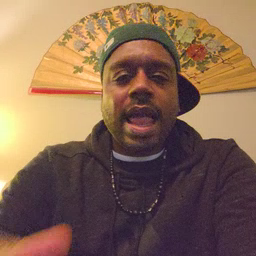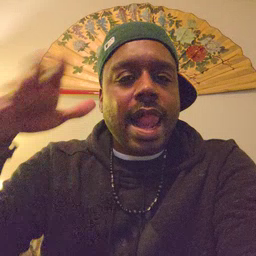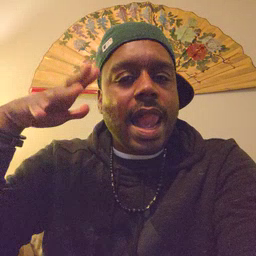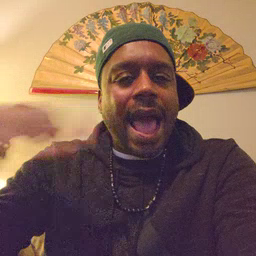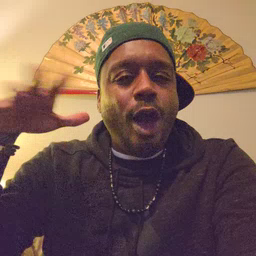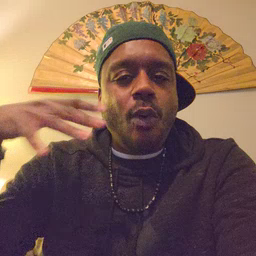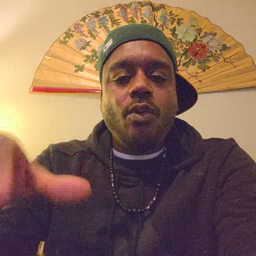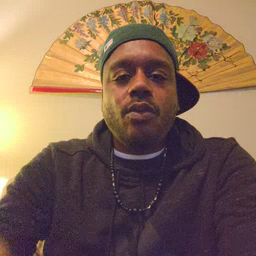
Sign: loud